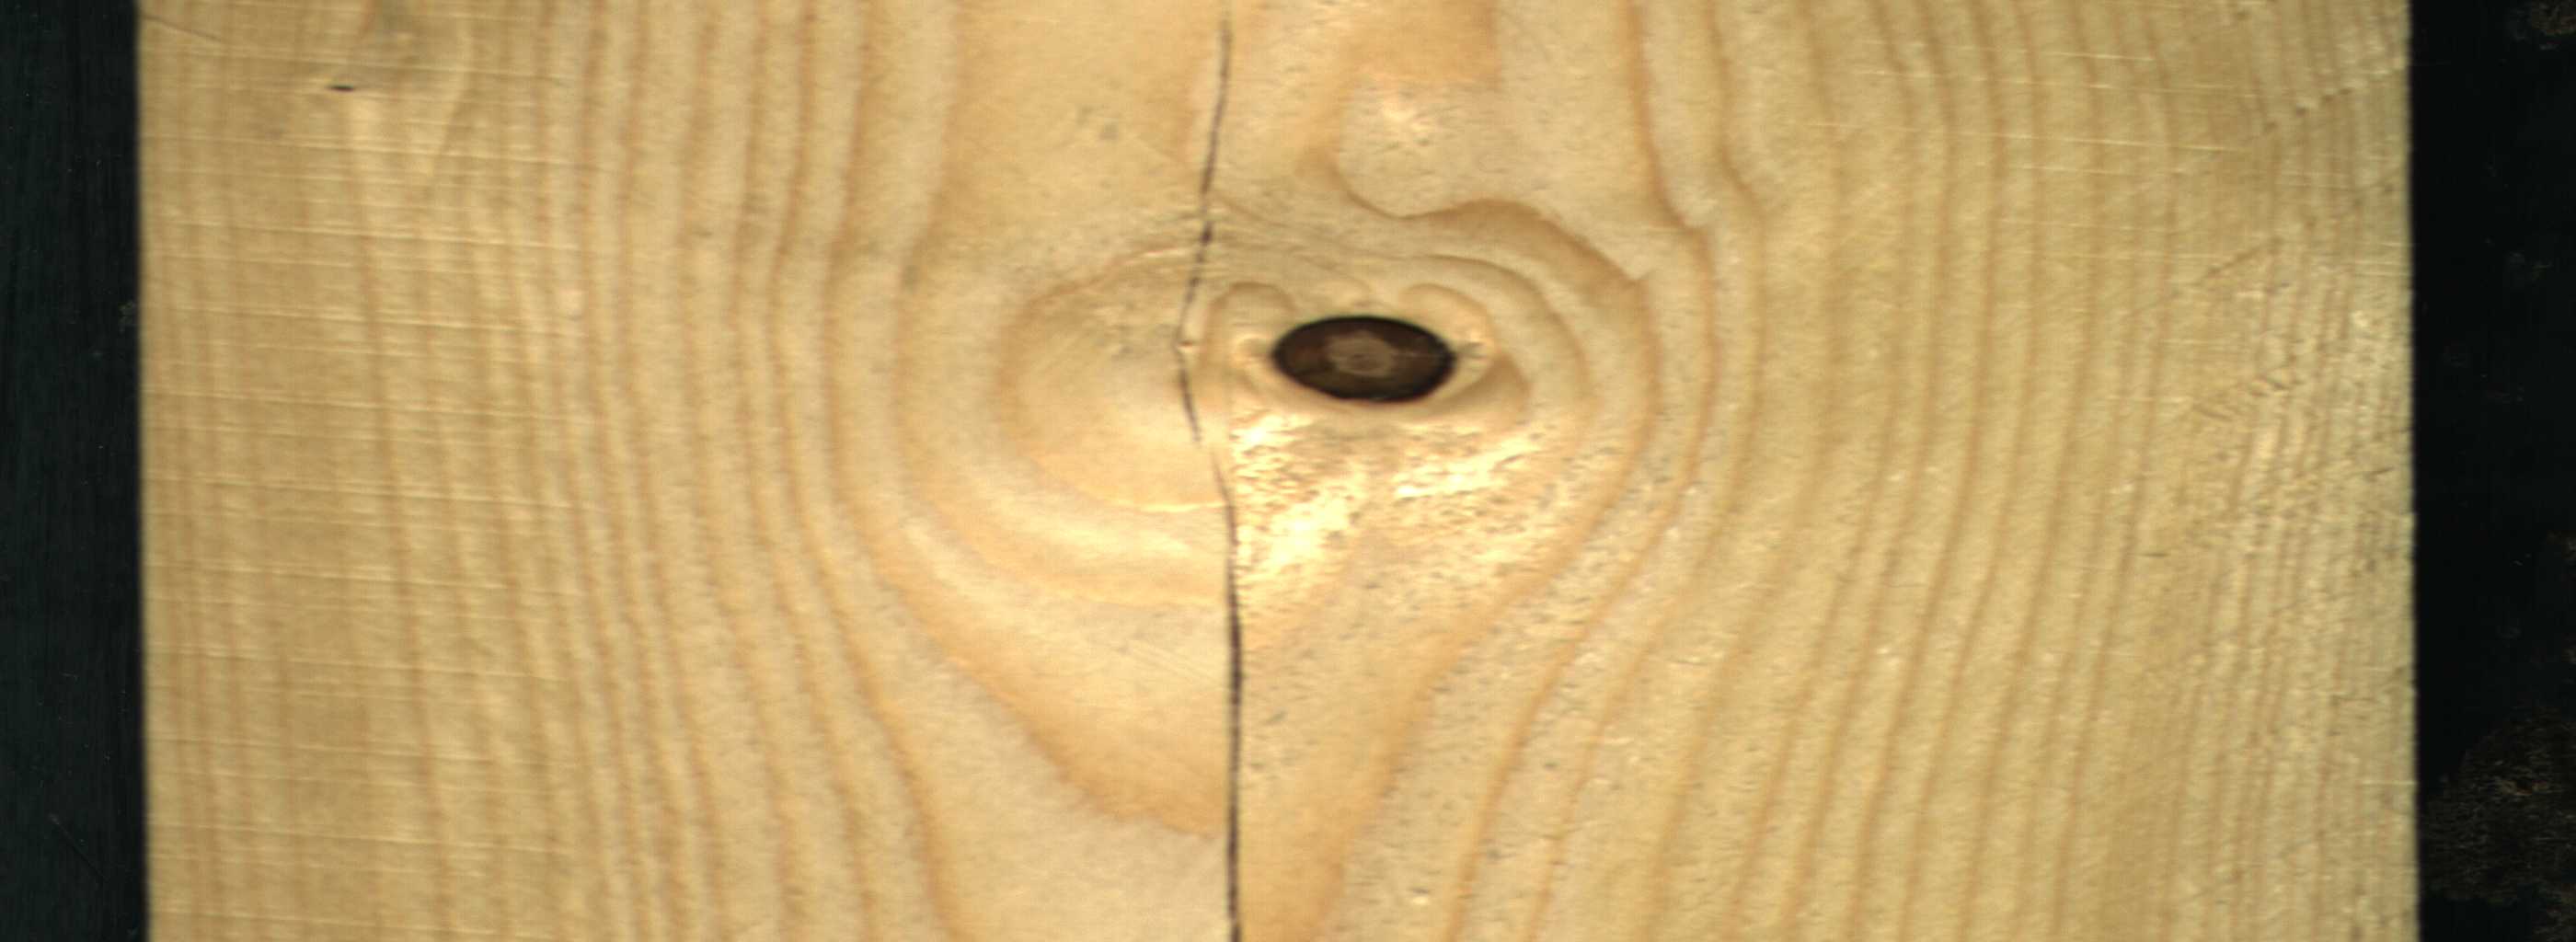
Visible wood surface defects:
Crack
Dead_Knot